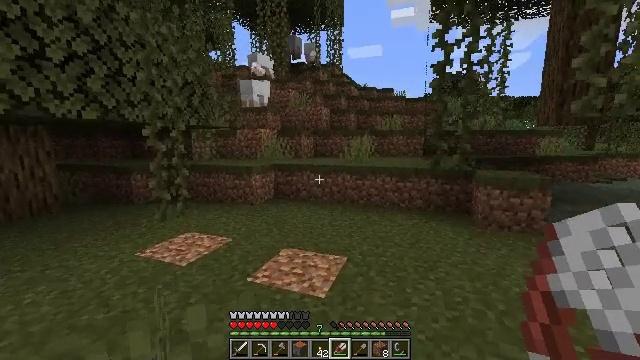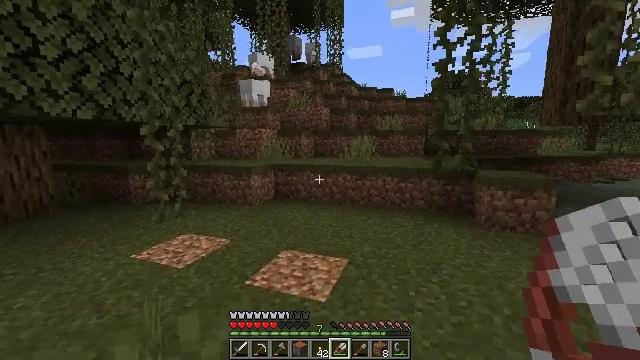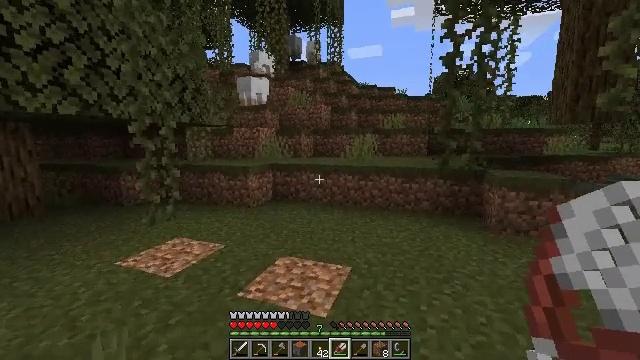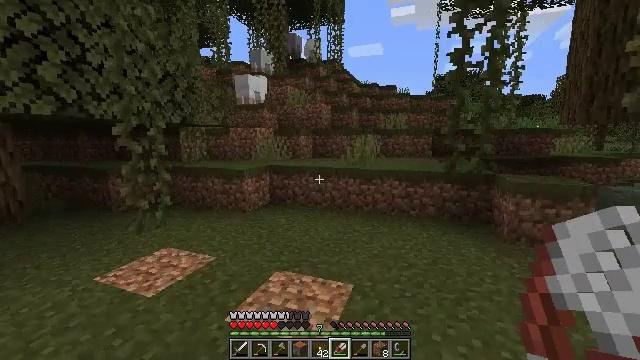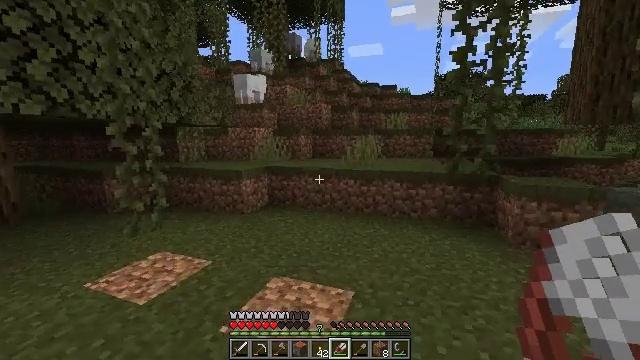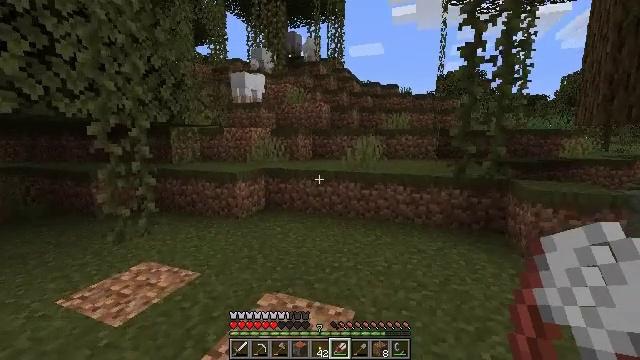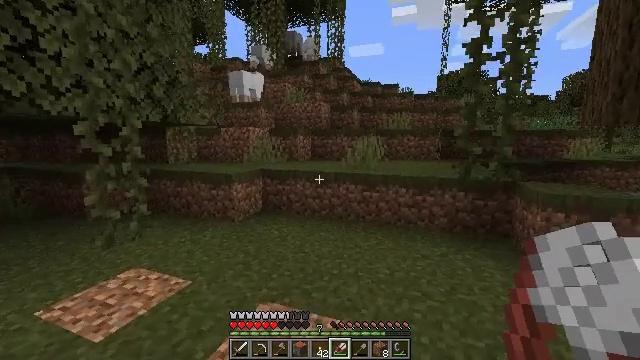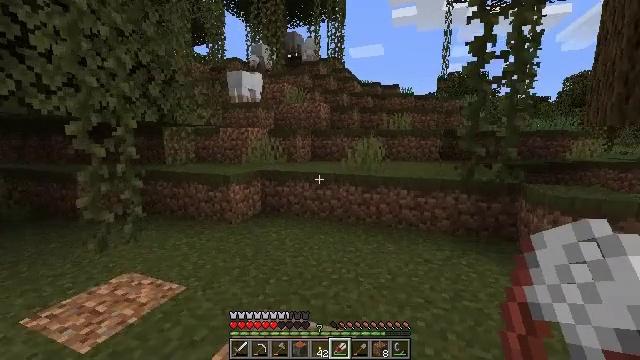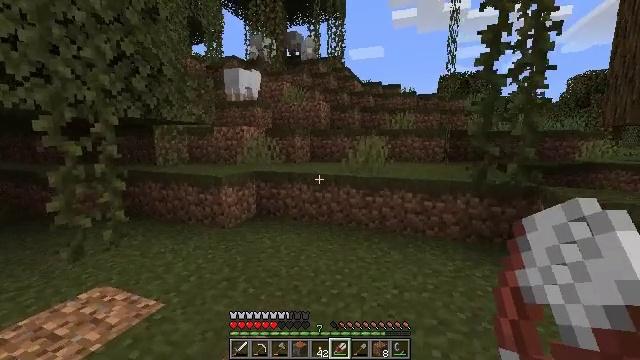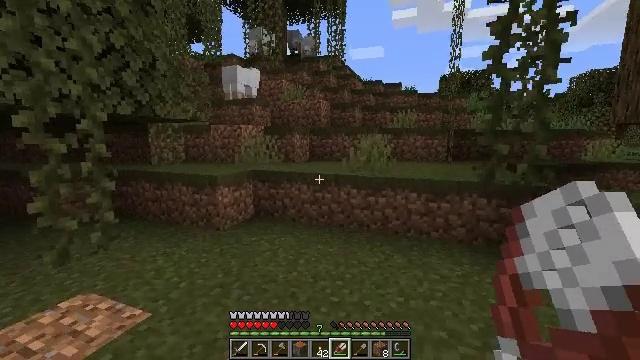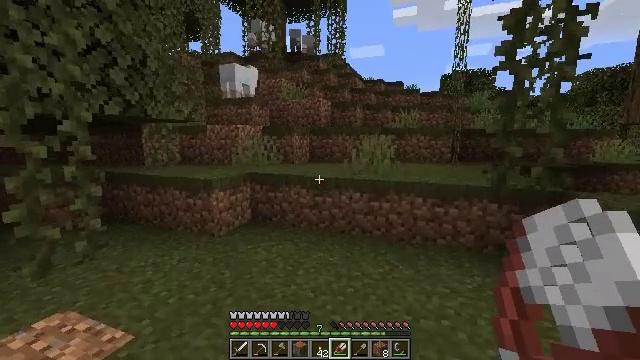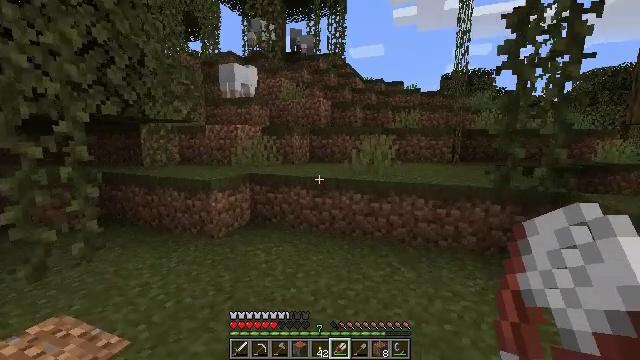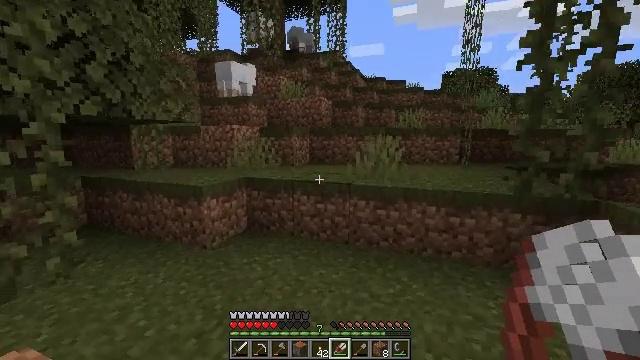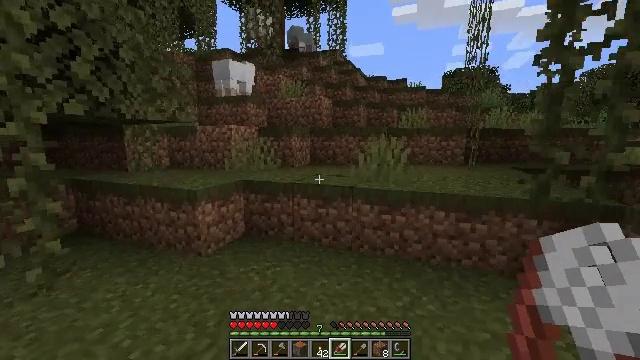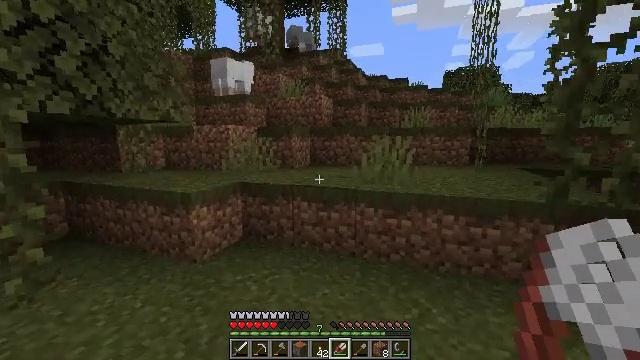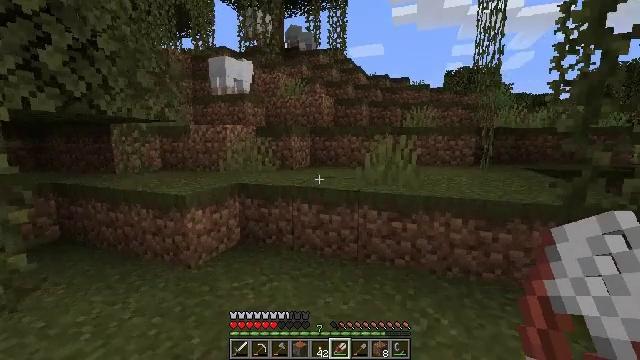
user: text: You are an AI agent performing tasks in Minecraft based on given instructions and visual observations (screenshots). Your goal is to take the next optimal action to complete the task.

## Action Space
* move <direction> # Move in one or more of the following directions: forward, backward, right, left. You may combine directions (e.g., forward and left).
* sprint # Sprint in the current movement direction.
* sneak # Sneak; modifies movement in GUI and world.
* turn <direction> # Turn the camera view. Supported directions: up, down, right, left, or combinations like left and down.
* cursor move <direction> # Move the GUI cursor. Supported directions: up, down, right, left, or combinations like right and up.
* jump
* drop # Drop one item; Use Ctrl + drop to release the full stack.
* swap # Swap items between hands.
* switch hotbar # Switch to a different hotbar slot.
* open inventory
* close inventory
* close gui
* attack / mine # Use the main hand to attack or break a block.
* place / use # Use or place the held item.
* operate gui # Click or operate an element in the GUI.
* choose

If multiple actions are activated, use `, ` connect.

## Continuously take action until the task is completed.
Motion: motion action
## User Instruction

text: Remove shears from the inventory.
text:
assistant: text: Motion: move forward
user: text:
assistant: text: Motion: move forward
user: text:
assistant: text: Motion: move forward
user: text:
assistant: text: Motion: move forward
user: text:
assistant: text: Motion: move forward
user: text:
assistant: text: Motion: move forward
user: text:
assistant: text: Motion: move forward
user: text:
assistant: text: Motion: move forward
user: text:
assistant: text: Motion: move forward
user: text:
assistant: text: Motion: move forward
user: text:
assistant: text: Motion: move forward
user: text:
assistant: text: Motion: move forward
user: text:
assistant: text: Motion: move forward
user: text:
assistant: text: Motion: move forward
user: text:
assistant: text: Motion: move forward
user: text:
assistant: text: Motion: move forward
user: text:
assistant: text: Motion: move forward
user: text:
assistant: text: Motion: move forward
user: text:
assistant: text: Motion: move forward
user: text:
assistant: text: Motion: move forward
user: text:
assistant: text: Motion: move forward
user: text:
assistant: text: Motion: move forward, turn left and up
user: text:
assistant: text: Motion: move forward, turn left and up
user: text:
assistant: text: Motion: move forward, turn left and up
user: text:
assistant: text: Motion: move forward, turn left
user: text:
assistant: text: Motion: move forward, turn left
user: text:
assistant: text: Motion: move forward
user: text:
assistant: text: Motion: move forward, turn left and down
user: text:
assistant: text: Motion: move forward, turn left and down
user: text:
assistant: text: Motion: move forward, turn left and down, jump